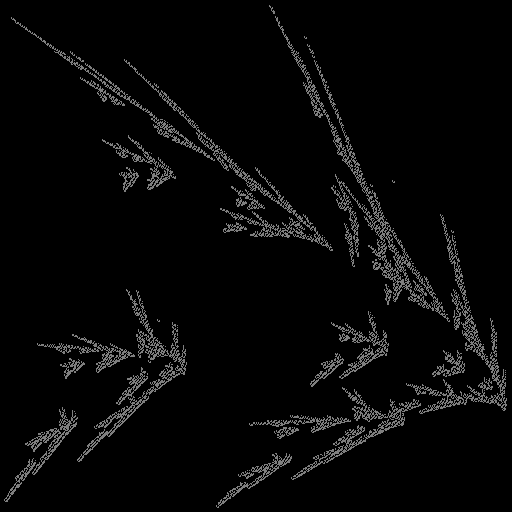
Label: filmyfern